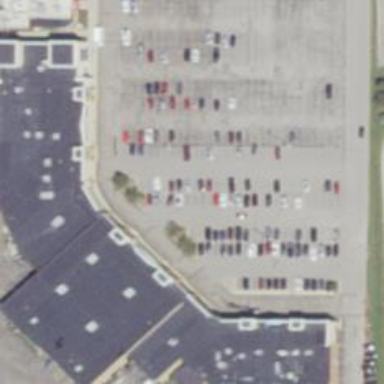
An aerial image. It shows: Retail area.